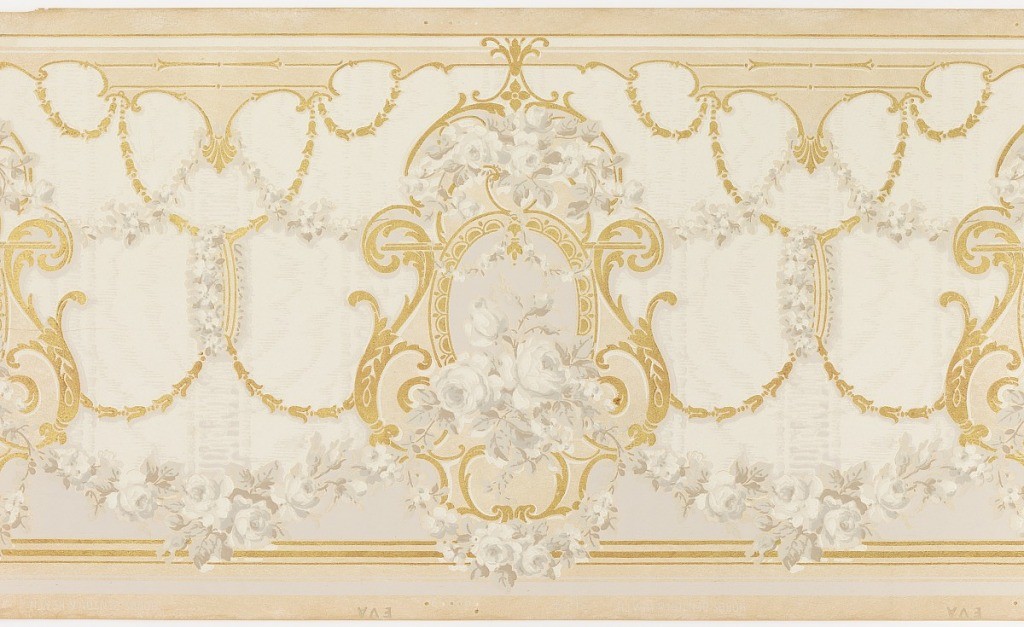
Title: Frieze
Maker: Hobbs, Benton & Heath, Hoboken, New Jersey
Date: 1905–1915
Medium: Machine-printed paper, textured, liquid mica
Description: On light blue ground, medallion at center with scalloped gold edges with clusters of gray and white flowers; gold and floral gray rinceaux.